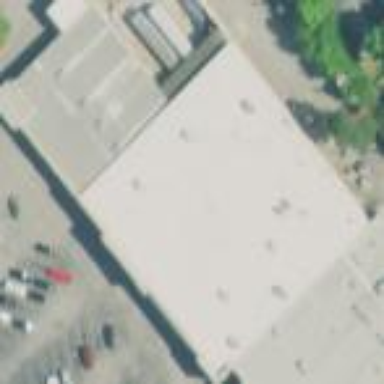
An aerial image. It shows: Building.